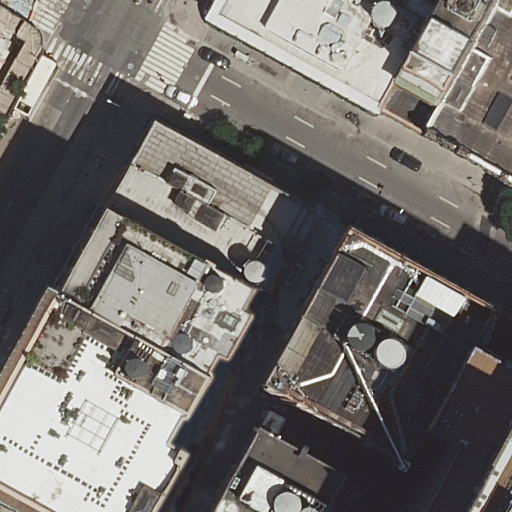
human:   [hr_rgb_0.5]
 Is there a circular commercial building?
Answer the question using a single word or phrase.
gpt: no

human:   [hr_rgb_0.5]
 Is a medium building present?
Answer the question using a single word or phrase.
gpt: yes

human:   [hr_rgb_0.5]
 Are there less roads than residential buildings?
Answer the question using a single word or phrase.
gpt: yes

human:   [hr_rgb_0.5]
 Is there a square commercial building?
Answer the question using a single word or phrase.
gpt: no

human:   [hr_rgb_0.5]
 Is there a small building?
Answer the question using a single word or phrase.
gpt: yes

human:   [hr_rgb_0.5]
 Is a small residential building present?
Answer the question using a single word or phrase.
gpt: yes

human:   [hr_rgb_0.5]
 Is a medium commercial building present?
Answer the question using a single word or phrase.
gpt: no

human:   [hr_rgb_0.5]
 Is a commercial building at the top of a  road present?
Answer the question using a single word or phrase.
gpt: no

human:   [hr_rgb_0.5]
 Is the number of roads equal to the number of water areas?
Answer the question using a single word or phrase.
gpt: no

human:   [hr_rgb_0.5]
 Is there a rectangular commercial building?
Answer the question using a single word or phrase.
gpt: no

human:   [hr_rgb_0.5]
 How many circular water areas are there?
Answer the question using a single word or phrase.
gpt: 0

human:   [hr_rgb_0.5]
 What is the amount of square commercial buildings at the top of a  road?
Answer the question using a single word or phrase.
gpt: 0

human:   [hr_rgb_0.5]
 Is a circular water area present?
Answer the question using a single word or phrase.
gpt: no

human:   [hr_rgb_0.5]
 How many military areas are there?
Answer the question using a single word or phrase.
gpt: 0

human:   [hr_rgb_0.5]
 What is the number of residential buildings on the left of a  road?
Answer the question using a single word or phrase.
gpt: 4

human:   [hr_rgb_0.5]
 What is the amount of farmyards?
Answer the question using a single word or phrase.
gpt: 0

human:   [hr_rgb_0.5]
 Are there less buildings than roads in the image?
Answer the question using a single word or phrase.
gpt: no

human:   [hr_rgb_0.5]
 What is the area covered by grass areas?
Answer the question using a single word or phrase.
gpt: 0m2

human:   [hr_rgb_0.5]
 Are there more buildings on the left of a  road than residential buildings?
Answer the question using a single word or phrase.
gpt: no

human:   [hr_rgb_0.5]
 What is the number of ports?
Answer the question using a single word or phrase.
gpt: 0

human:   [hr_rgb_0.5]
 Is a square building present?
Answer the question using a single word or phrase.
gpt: no

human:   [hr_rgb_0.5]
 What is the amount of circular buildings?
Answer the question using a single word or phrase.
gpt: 0

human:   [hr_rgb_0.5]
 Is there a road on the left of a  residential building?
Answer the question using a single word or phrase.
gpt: yes

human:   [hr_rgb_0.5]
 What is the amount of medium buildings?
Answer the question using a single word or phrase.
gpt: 6

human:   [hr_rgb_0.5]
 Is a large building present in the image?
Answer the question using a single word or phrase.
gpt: yes

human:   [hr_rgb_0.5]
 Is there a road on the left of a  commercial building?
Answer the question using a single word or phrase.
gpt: no

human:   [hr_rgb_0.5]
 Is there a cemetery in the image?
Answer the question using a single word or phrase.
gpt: no

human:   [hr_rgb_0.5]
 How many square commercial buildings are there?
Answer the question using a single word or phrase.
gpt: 0

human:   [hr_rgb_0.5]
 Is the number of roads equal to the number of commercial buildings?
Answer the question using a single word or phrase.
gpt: no

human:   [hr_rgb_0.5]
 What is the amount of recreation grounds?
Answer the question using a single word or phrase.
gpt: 0

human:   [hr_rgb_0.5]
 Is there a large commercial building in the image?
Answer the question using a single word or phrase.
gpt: no

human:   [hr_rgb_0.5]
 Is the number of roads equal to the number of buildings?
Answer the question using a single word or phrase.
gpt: no

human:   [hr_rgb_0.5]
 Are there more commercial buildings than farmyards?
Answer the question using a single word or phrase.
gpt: no

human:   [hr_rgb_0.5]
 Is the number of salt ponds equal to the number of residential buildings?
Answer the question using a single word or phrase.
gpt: no

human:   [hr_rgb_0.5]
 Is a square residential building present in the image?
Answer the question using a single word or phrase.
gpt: no

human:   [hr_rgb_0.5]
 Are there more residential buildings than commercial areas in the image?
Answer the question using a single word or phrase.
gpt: yes